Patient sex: M
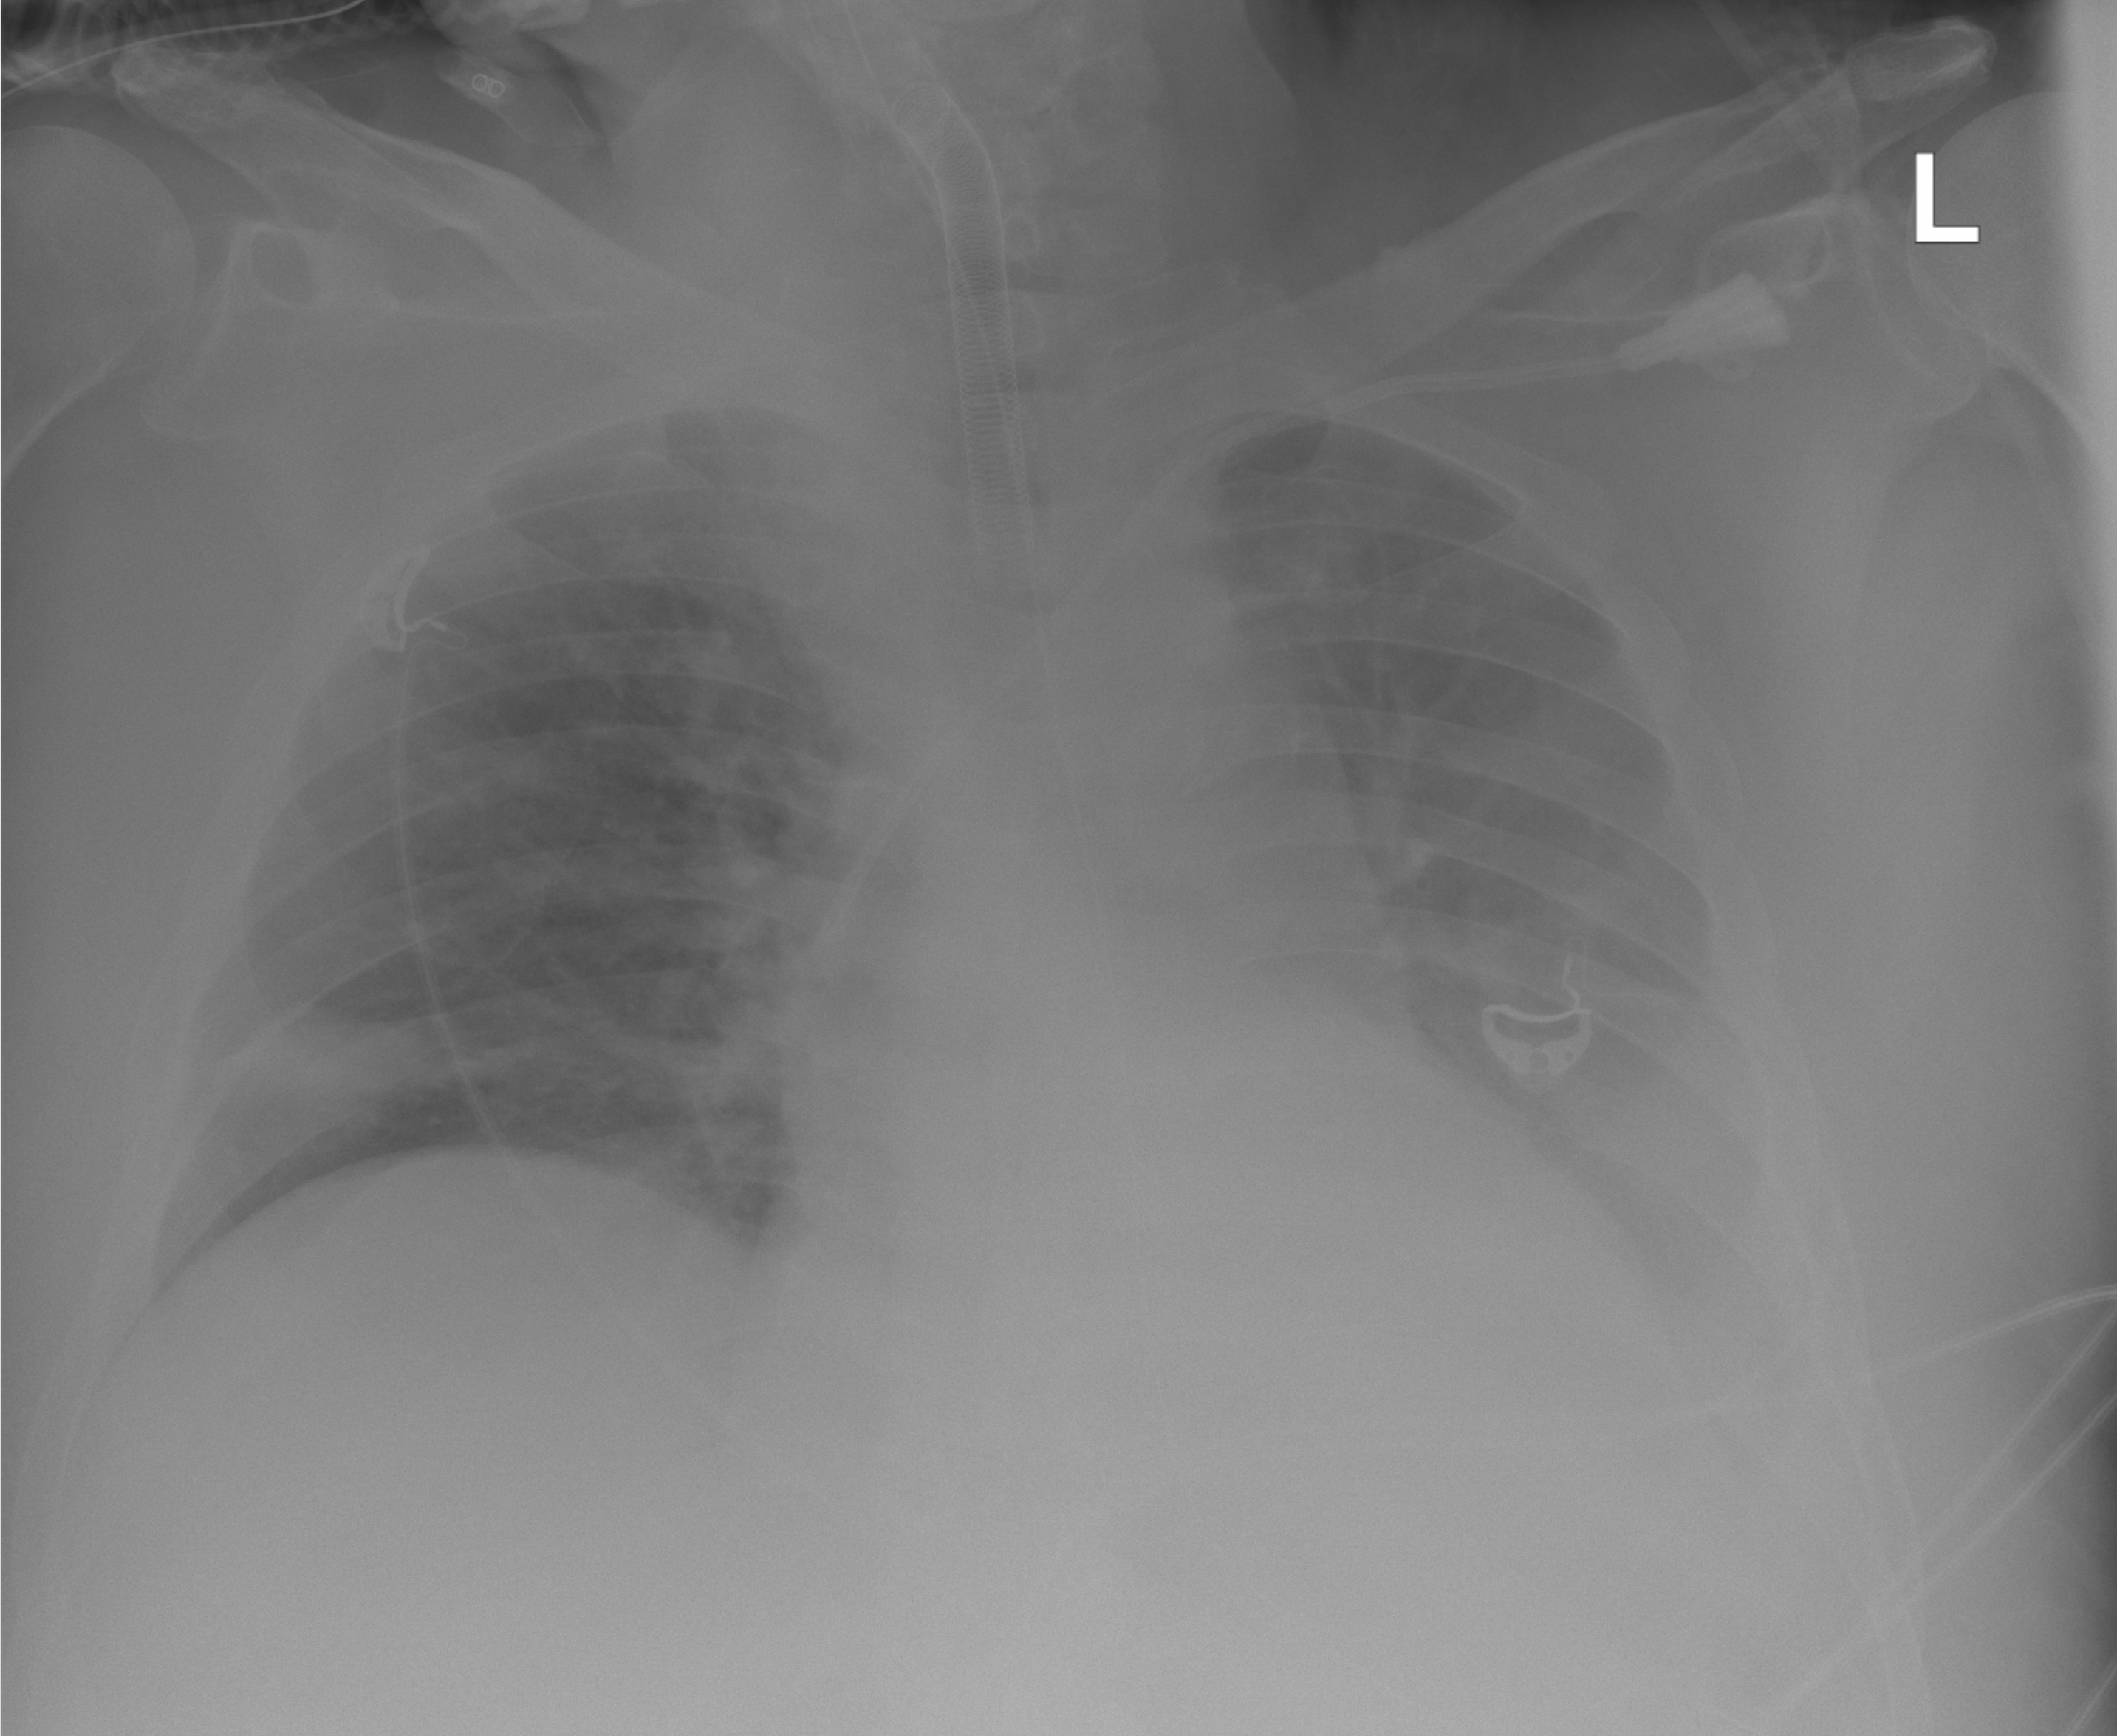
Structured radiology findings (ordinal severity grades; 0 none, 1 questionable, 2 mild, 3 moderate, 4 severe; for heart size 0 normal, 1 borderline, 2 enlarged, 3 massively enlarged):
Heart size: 2
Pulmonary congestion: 0
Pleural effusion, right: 2
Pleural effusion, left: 2
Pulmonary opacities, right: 0
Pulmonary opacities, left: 0
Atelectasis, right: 2
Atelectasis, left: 2